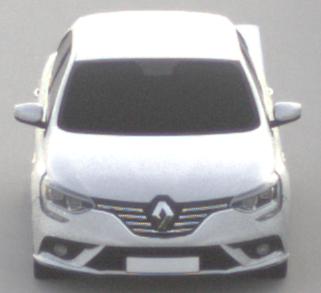
Make: Renault
Model: Mégane ENERGY TCe 100
Detailed model: Mégane (IV)
Model produced from: 2016/03
Model produced until: 2018/08
Doors: 5
Color: white
Road condition: dry road
Daytime: sunrise or sunset
Contrast: low contrast